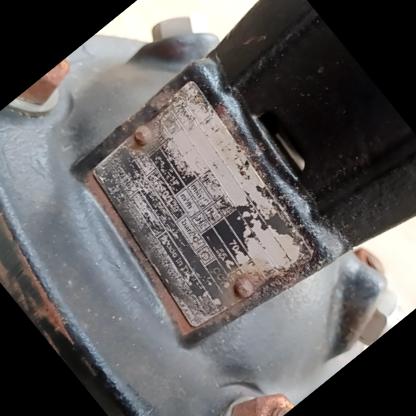
Klasa: tabliczka-znamionowa